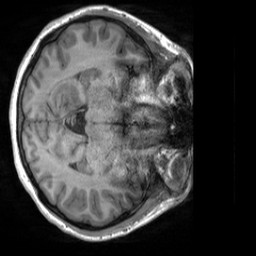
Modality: T1w
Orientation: axial
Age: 20
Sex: female
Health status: healthy
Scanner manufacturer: siemens
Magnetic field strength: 3 T
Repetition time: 2 s
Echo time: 0.00232 s